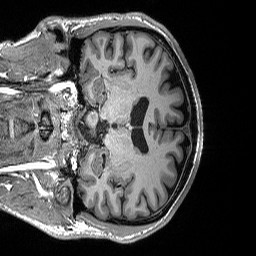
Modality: T1w
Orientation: coronal
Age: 59
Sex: male
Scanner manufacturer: siemens
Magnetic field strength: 3 T
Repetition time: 2.3 s
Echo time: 0.00298 s